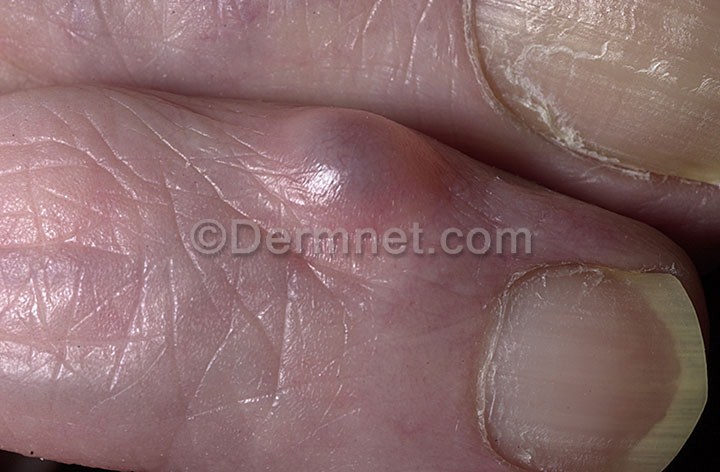
Disease: Nail Fungus and other Nail Disease